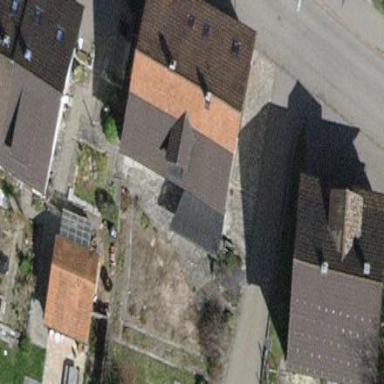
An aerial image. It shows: Detached building.